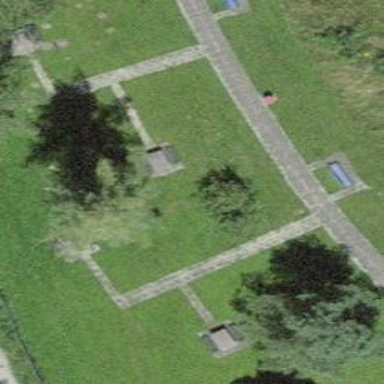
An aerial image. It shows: Picnic table located in leisure land area.